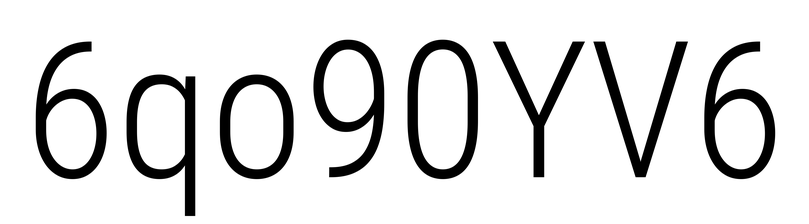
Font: Roboto_Condensed_Light